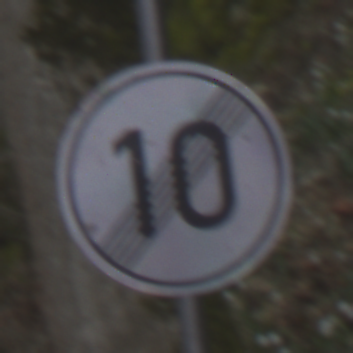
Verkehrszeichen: EndeGeschwindigkeit10
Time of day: MorningAfternoon
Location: Outdoor (Nature)
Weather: PartlyCloudy
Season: NotSpecified
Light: Natural